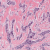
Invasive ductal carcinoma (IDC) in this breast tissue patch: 1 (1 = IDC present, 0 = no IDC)